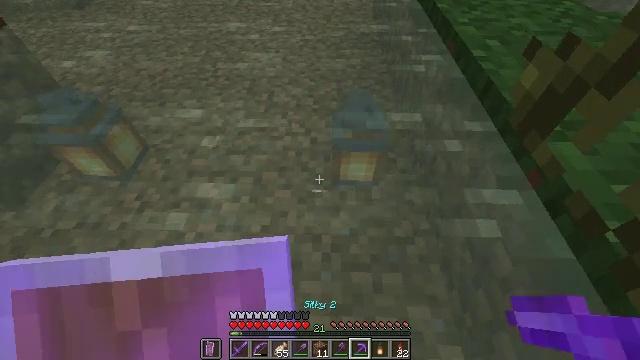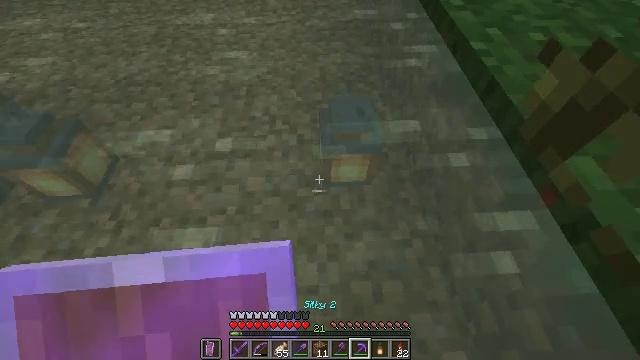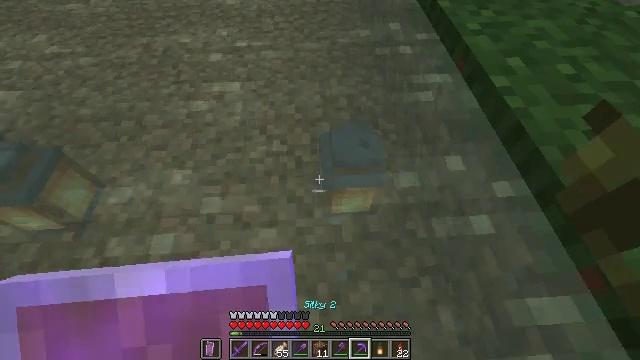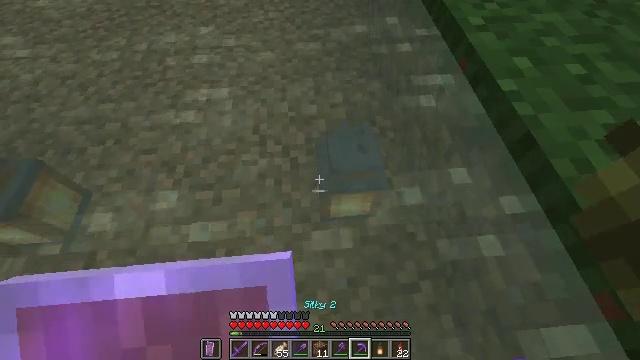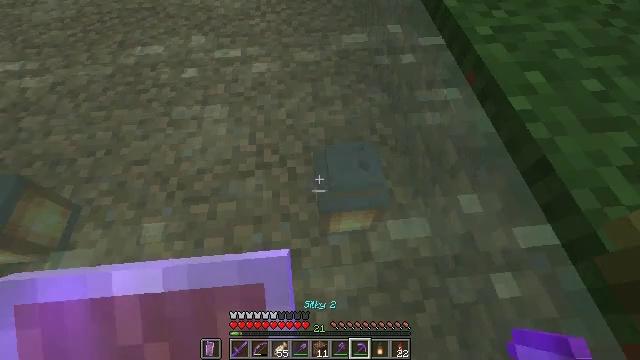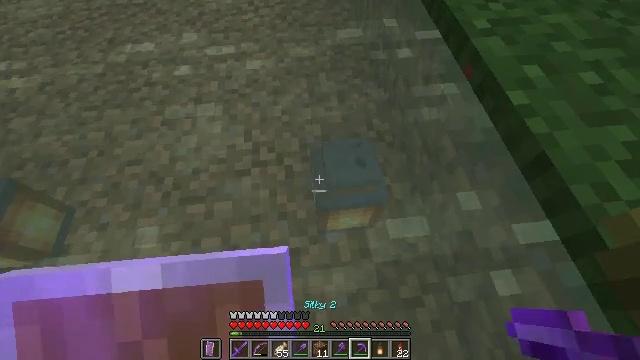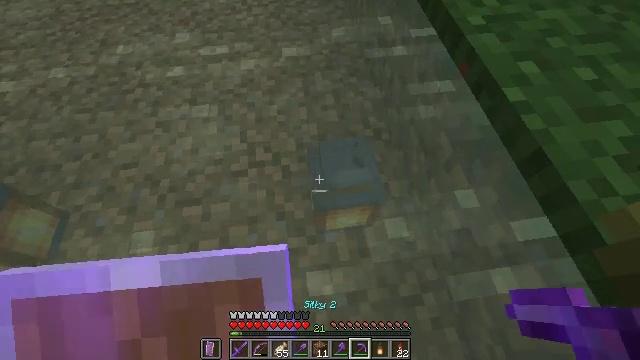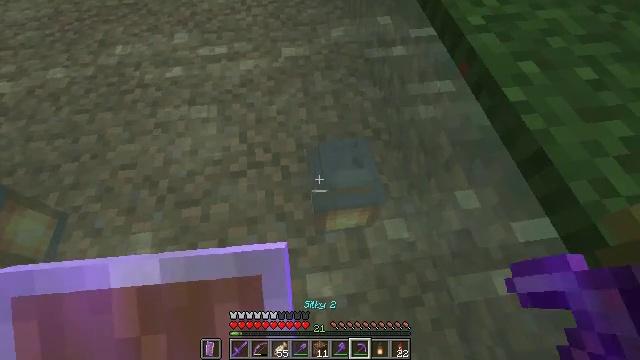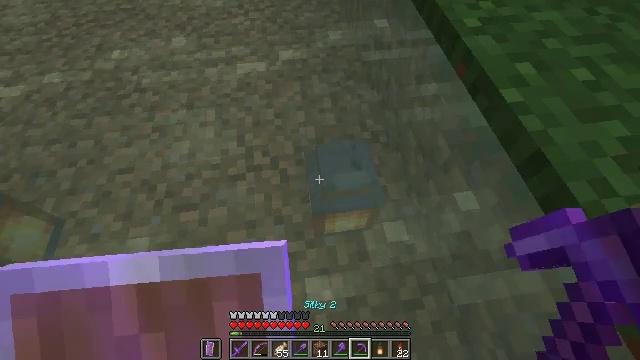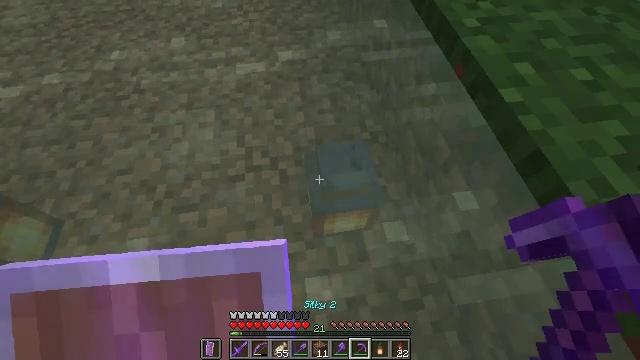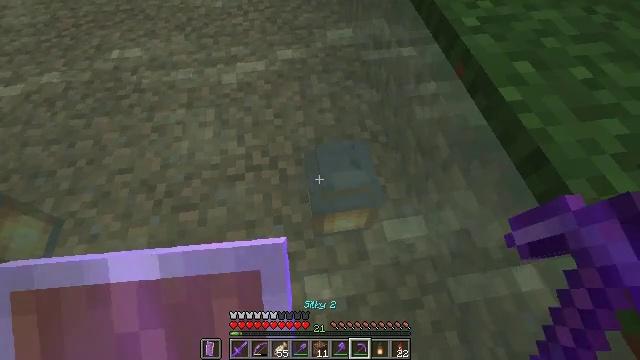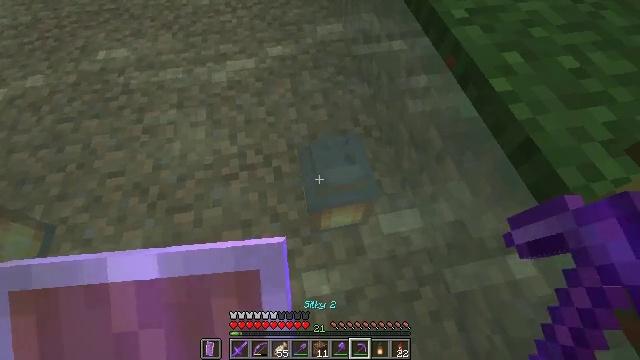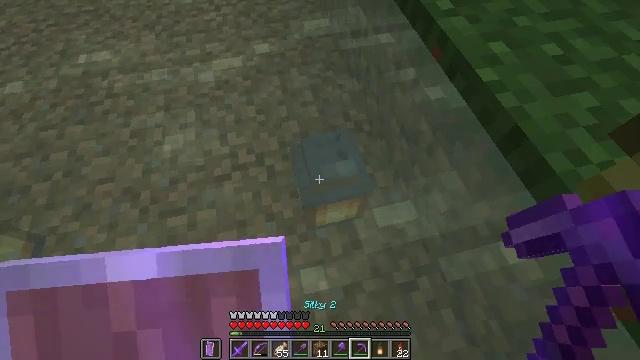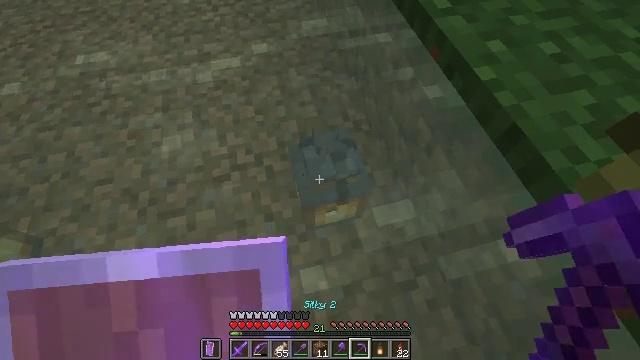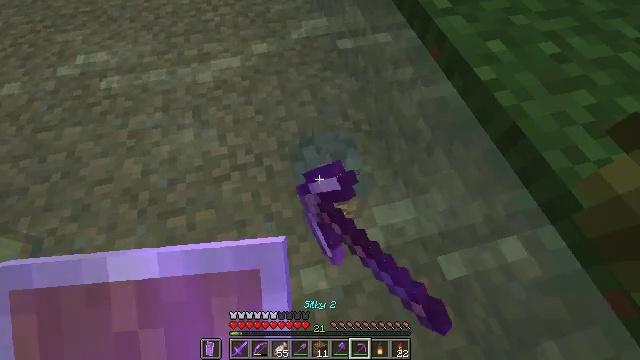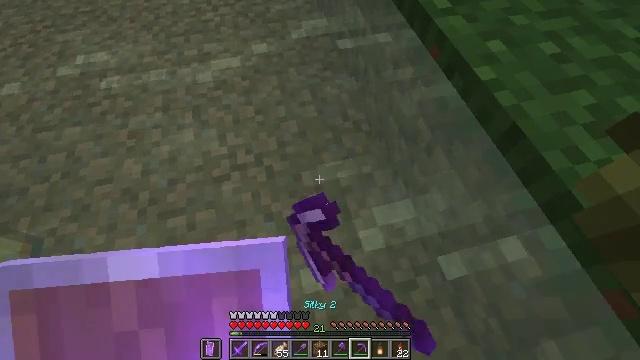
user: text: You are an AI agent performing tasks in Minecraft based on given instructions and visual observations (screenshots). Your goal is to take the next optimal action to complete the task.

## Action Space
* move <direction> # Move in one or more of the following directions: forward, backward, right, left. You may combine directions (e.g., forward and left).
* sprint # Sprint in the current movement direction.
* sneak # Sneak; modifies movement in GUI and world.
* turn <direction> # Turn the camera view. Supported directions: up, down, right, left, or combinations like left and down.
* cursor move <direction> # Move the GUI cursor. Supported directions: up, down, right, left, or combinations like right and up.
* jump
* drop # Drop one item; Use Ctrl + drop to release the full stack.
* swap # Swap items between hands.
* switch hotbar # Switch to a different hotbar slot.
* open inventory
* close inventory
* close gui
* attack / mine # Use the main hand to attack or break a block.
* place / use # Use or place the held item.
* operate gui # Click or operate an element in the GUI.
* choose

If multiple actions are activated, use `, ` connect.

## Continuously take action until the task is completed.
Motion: motion action
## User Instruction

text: Break the lantern to collect it.
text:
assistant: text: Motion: move forward, turn right and down
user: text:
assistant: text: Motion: move forward
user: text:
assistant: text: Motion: turn right and down
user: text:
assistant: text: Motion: no_op
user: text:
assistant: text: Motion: turn right and down
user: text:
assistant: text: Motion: turn right
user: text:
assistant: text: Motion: no_op
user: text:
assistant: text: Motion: no_op
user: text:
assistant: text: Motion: no_op
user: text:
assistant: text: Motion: no_op
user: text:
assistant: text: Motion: turn right
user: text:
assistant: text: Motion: turn right
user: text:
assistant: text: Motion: attack / mine
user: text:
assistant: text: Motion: attack / mine
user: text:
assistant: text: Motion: attack / mine
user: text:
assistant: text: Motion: attack / mine
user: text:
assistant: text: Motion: attack / mine
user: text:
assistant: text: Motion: attack / mine
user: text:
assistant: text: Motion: attack / mine
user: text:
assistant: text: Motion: no_op